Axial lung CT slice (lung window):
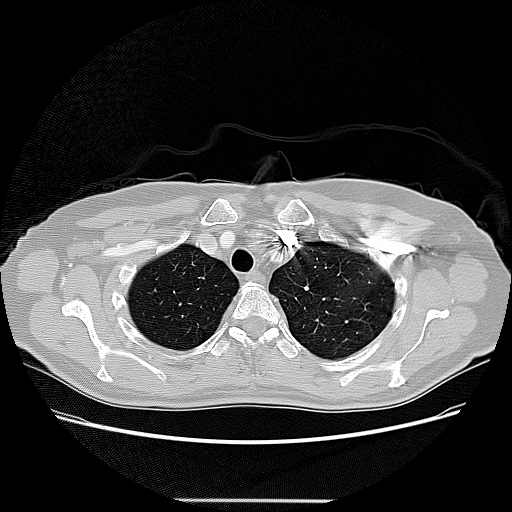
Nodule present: no